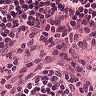
Metastatic tissue present: no